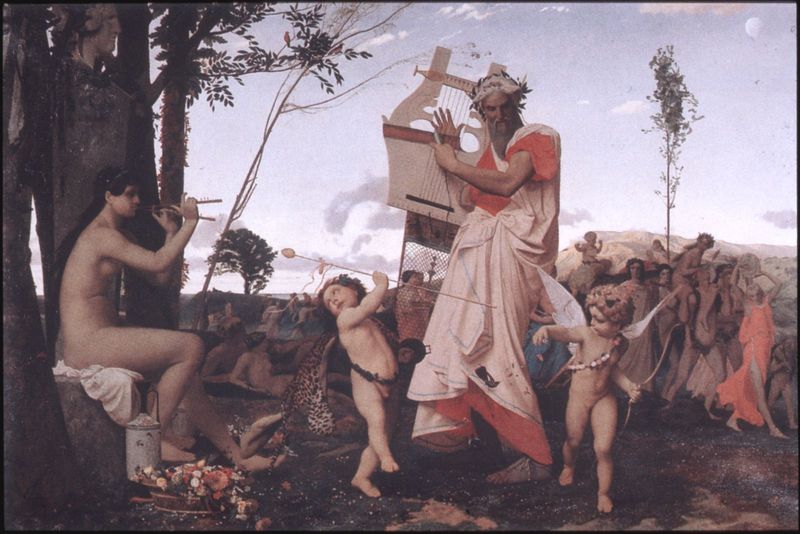
Titel: Anakreon, Bacchus und Amor
Künstler: Jean-Léon Gérôme
Institution: Toulouse, Musée des Augustins
Schlagwörter: akt, baum, berg, flügel, gemälde, himmel, nackt, umhang, wolken, bäume, frauen, menschen, blumen, frau, blüten, fest, malerei, tanz, bart, feier, falten, instrument, hügel, gewand, mantel, musik, tanzen, engel, bogen, stab, zug, mond, kranz, flöte, satyr, pan, historienmalerei, heiliger, prozession, saiten, harfe, lyra, putten, leier, putti, menschenzug, festzug, leopardenfell, klassizistisch, bekränzt, bachus, bachanalien, bacchiden, leopradenfell